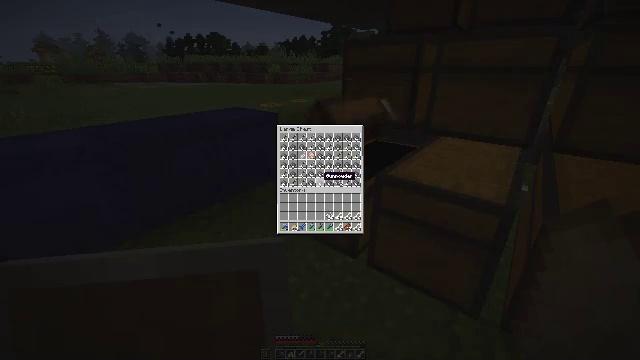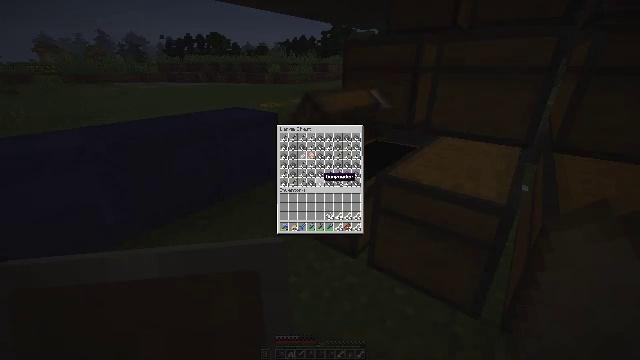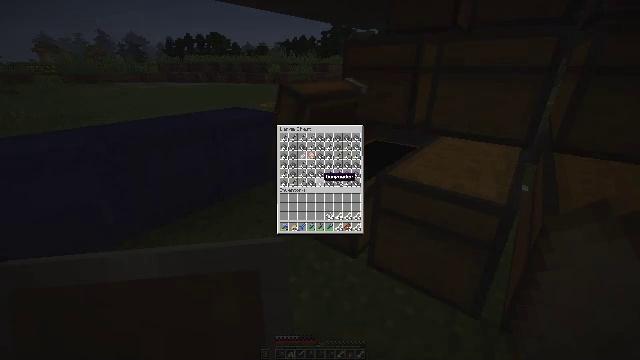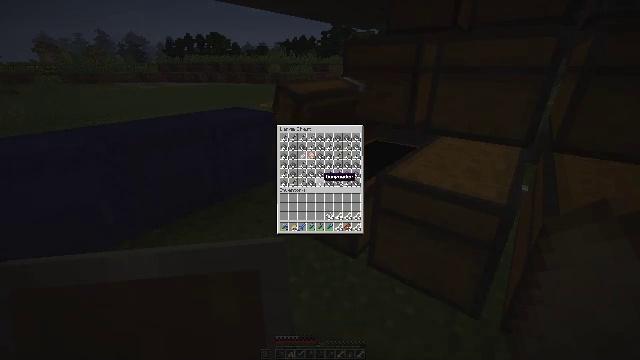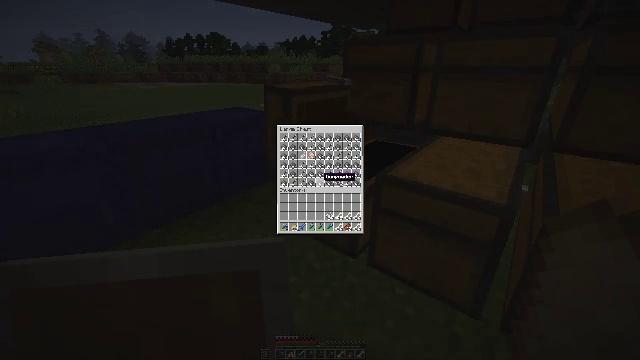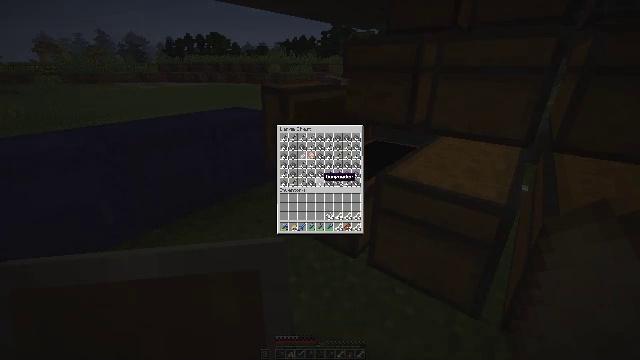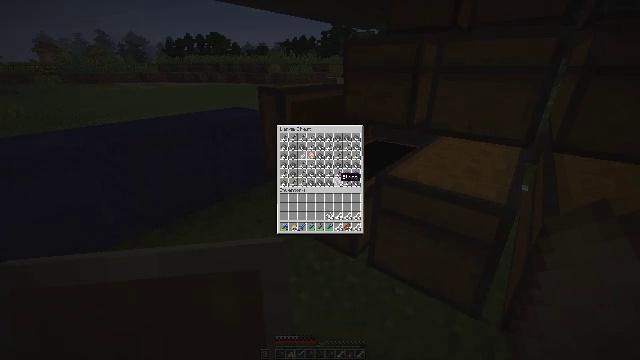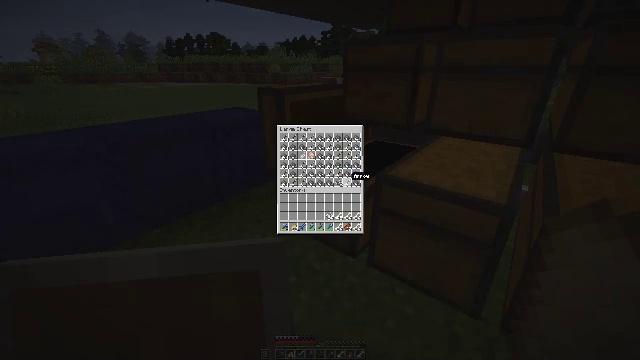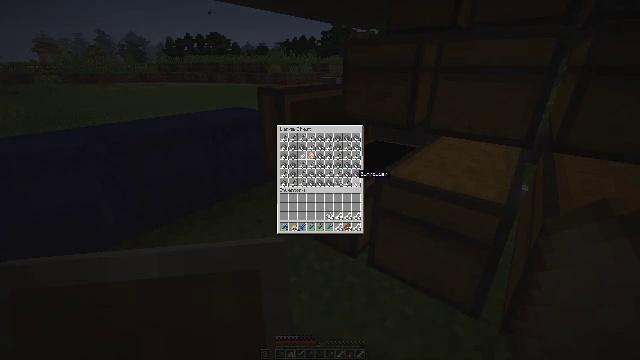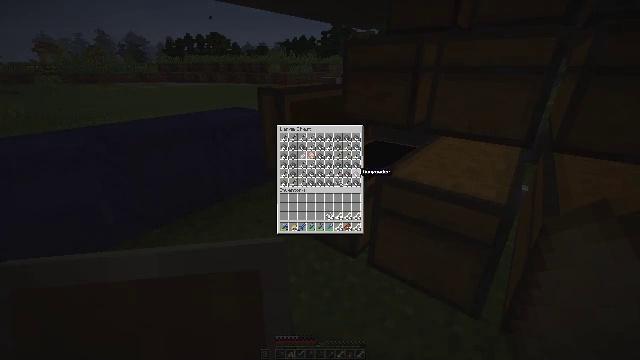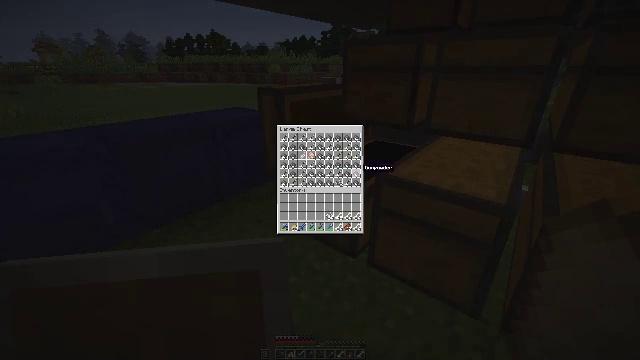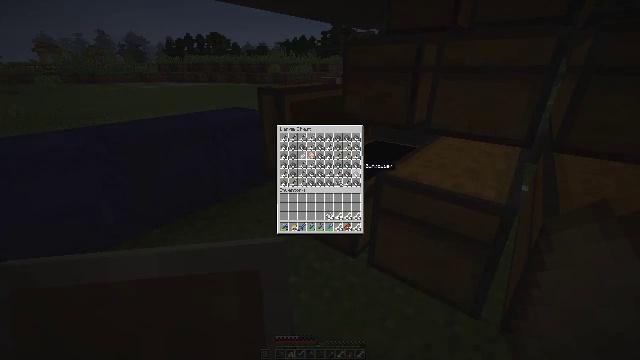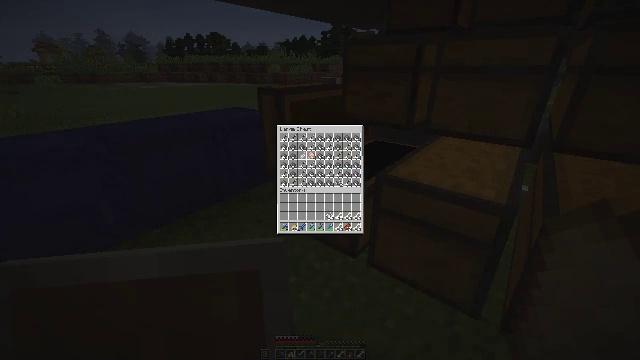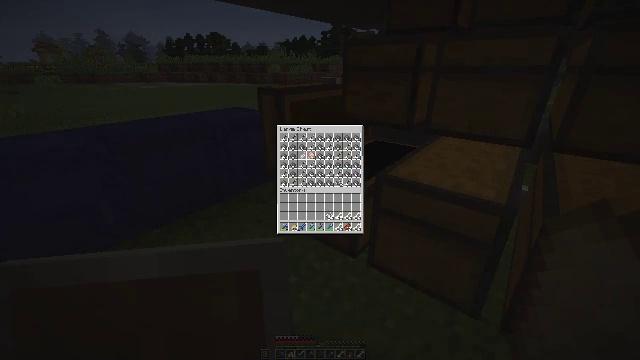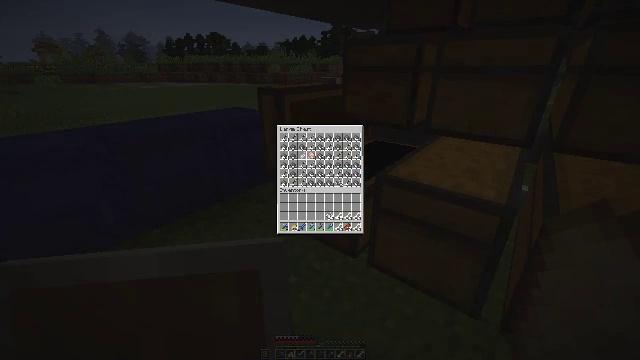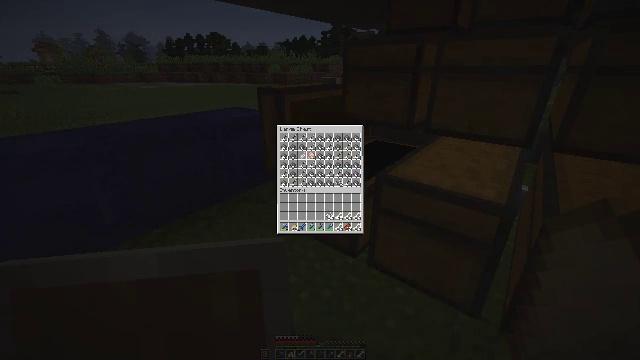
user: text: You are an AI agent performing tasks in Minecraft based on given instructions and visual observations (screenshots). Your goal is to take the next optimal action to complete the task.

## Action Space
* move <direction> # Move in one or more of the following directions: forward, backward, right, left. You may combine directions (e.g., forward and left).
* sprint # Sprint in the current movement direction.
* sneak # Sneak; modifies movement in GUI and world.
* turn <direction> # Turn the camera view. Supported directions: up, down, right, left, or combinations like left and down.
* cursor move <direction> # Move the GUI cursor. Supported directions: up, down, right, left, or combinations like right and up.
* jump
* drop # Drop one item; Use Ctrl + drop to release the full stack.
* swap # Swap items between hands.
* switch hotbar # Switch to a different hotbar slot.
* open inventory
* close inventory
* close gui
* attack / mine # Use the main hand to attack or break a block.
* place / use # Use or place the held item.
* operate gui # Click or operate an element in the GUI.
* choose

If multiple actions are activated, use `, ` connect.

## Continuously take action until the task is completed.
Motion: motion action
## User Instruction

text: Reclaim the blue shulker box for storage.
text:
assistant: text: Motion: no_op
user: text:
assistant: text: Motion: no_op
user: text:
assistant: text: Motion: no_op
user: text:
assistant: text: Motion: no_op
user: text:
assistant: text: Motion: no_op
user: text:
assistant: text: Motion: turn right
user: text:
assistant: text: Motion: turn right
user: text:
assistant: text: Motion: turn right
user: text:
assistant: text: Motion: no_op
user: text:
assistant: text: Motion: turn up
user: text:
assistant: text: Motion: no_op
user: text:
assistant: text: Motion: no_op
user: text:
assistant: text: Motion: no_op
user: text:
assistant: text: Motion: no_op
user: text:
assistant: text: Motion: no_op
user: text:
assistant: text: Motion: no_op
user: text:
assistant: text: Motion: no_op
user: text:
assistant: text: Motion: turn left and down
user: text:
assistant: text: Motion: turn left and down
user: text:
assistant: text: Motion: turn left
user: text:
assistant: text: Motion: no_op
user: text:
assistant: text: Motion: sneak
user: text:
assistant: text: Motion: sneak
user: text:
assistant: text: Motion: sneak
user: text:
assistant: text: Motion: sneak
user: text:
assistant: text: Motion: sneak
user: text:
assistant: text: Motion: sneak, attack / mine
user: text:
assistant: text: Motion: sneak, attack / mine
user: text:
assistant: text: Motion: sneak, attack / mine
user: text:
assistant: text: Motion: sneak